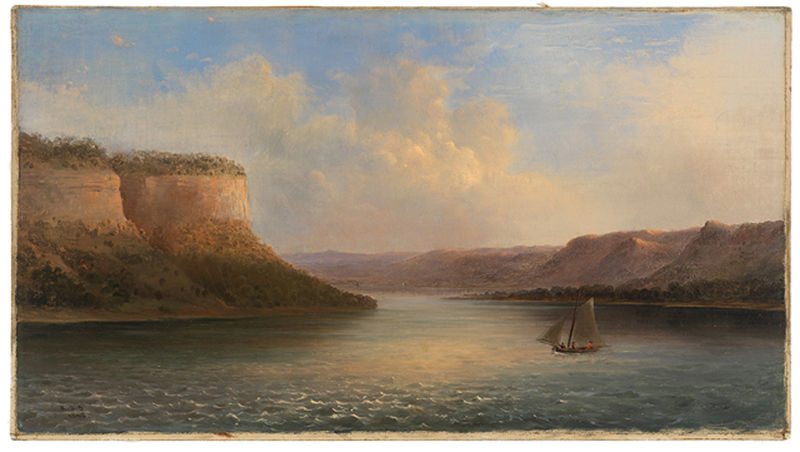
Titel: Maiden's Rock, Lake Pepin
Künstler: Robert Scott Duncanson
Standort: Amherst (Massachusetts, USA)
Institution: Mead Art Museum, Amherst College
Schlagwörter: blue, men, oil, people, red, white, women, black, green, painting, yellow, pink, reflection, brown, cliff, cloud, clouds, man, sky, boat, hill, hills, lake, landscape, mountain, mountains, nature, ocean, orange, sand, sea, see, ship, shore, water, waves, distance, trees, forest, grass, light, river, view, frame, romantic, cliffs, cloudy, sail, wave, sunlight, weather, paint, land, atmosphere, sailing, sails, shit, indians, woods, sailboat, journey, ride, settlement, hudson, sailing boat, clif, bluff, moody, marine, moutain, atmospheric, pape, boats men, onview